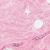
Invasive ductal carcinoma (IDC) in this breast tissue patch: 0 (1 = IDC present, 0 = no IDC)